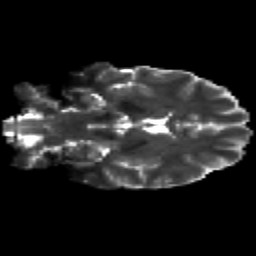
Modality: T2w
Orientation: coronal
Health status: healthy
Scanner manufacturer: siemens
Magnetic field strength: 3 T
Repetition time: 10.6 s
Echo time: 0.092 s